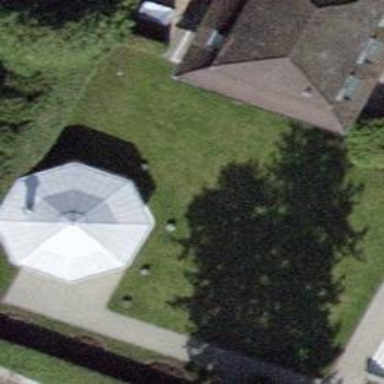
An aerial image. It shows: White building with pyramidal roof.